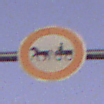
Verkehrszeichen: VerbotGespannfuhrwerke
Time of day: Dawn
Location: Outdoor (RoadRail)
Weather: Clear
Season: NotSpecified
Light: Natural